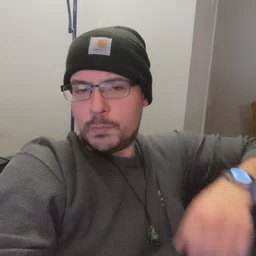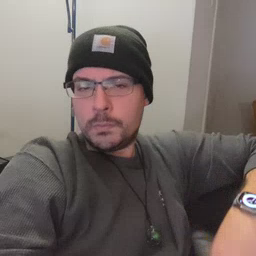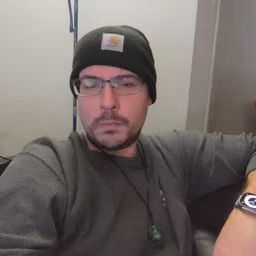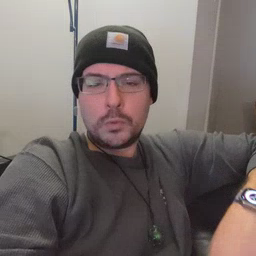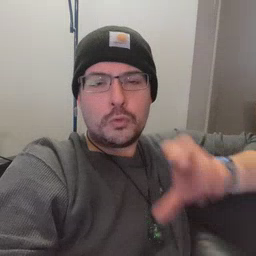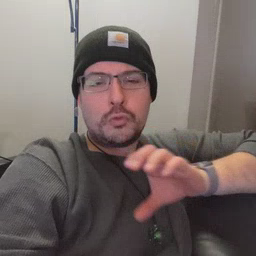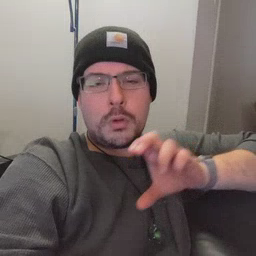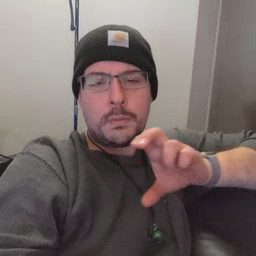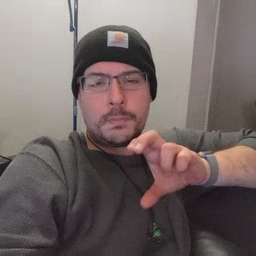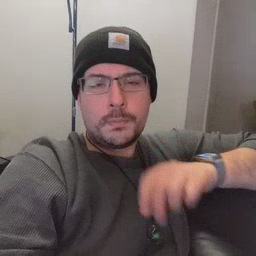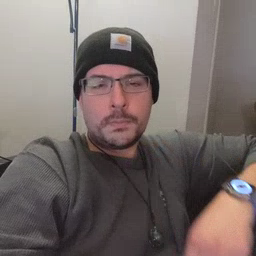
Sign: chocolate